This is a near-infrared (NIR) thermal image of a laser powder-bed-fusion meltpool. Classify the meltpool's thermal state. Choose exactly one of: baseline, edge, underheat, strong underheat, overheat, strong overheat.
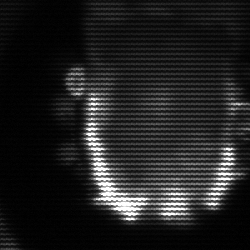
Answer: baseline